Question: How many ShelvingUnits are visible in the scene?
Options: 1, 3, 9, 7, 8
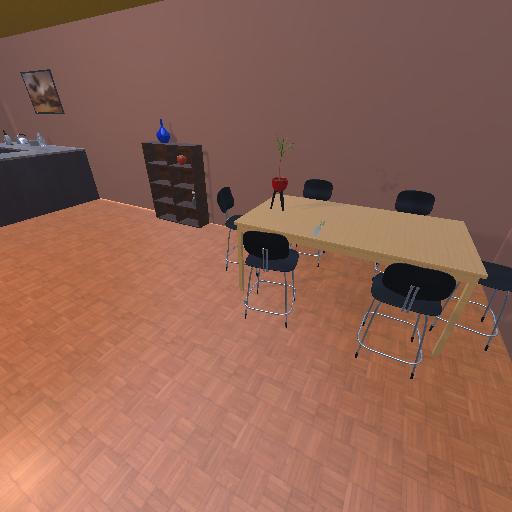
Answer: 1